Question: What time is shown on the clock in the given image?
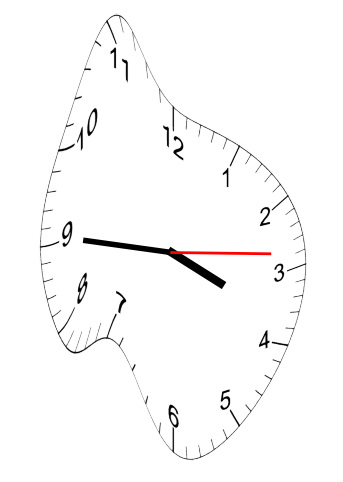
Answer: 03:45:14